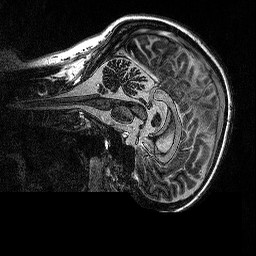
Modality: MP2RAGE
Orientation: sagittal
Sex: female
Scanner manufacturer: siemens
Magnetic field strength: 3 T
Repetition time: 5 s
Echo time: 0.00292 s